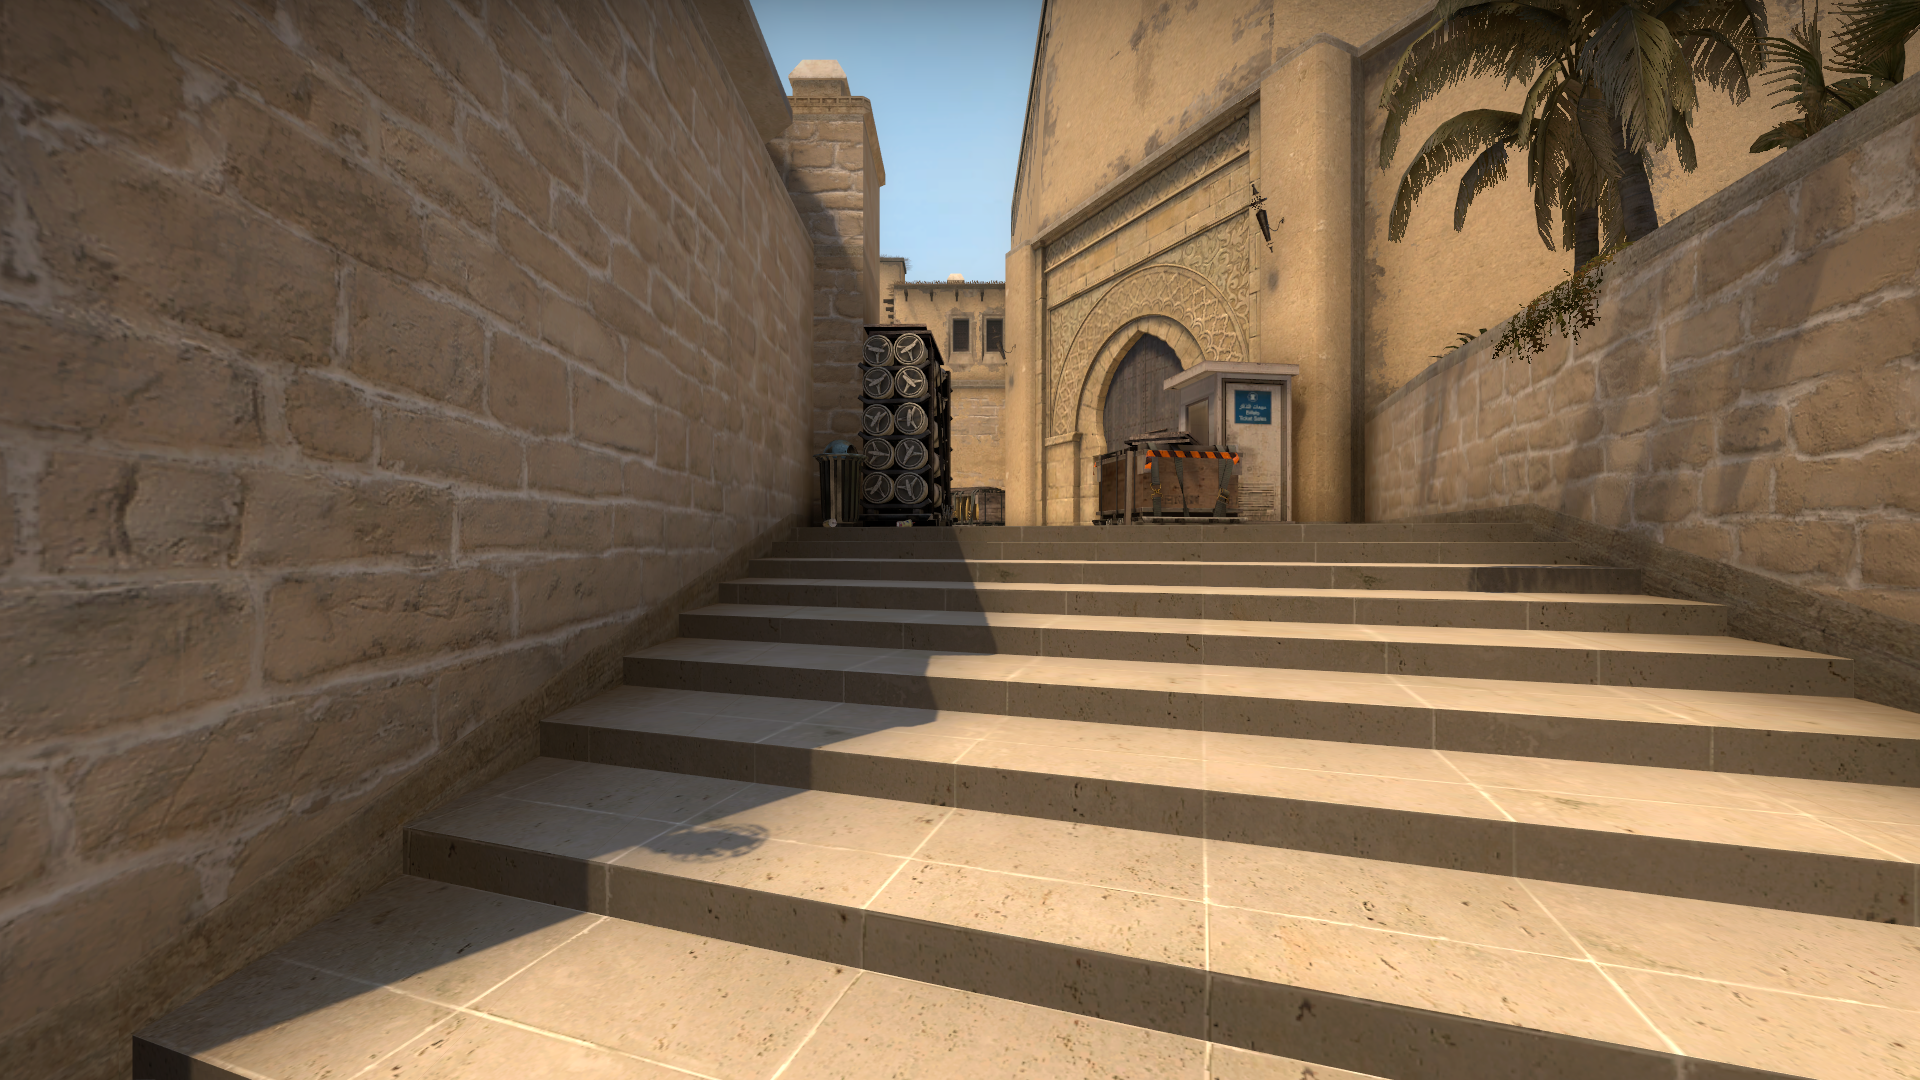
Map: de_mirage